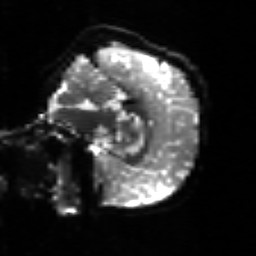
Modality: sbref
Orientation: sagittal
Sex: female
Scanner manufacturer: siemens
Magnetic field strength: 3 T
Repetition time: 5 s
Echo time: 0.071 s